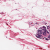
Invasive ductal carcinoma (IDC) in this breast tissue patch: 0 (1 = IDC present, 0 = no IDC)